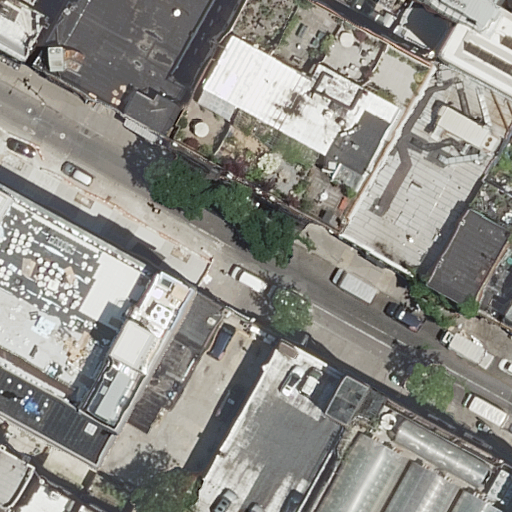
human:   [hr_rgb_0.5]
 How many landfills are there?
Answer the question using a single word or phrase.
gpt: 0

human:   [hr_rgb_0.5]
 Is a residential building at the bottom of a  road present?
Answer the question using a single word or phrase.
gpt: yes

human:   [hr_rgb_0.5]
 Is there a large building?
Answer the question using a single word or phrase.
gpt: yes

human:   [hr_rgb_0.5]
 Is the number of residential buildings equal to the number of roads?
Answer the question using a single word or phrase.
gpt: no

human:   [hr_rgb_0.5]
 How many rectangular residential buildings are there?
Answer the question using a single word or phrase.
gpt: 11

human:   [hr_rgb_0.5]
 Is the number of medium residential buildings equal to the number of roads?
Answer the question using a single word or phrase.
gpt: yes

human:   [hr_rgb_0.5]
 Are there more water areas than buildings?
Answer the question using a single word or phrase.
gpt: no

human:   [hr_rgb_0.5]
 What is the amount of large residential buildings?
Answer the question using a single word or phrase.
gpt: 6

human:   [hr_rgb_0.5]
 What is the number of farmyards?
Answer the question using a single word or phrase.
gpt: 0

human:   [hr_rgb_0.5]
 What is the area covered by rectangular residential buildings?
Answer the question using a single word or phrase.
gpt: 3432m2

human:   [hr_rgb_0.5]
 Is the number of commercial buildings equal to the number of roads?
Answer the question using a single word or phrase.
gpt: no

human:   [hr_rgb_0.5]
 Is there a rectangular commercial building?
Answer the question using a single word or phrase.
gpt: no

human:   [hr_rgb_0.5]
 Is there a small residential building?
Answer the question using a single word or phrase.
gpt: yes

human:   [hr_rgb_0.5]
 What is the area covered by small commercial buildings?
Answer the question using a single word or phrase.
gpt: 0m2

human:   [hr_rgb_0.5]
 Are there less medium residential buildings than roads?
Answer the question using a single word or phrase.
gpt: no

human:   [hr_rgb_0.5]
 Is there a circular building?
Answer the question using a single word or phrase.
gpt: no

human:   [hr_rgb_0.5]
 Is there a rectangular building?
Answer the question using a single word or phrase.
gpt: yes

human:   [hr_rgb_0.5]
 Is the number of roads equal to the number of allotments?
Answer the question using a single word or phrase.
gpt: no

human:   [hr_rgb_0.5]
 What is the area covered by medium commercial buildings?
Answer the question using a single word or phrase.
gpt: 0m2

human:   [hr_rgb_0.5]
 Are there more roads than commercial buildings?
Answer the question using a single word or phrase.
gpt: yes

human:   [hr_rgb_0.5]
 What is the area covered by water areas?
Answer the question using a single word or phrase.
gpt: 0m2

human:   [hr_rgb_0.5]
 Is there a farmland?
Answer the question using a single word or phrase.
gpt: no

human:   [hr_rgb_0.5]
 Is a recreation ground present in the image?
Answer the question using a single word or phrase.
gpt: no

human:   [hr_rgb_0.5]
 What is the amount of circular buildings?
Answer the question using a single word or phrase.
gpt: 0

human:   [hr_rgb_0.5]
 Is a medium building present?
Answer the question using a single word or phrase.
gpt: yes

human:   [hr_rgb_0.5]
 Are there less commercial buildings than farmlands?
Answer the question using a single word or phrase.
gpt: no

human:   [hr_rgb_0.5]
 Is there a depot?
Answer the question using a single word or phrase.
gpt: no

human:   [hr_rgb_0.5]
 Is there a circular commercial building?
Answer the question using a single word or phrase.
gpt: no

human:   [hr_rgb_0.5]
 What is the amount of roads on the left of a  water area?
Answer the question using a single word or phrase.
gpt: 0

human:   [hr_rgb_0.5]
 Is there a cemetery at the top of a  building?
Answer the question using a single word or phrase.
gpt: no

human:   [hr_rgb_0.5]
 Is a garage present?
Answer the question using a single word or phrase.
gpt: no

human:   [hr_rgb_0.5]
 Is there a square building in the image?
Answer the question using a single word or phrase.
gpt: no

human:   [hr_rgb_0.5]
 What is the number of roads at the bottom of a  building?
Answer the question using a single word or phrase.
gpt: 3

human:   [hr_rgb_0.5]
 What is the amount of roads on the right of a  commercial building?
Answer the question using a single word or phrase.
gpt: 0

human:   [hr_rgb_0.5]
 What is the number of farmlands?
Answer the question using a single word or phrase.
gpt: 0

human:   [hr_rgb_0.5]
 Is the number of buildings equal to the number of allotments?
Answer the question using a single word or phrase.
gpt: no